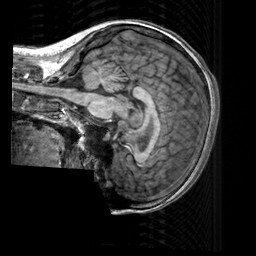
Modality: T1w
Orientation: sagittal
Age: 28
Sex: female
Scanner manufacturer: siemens
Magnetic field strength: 3 T
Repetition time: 2.3 s
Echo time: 0.00303 s